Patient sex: F
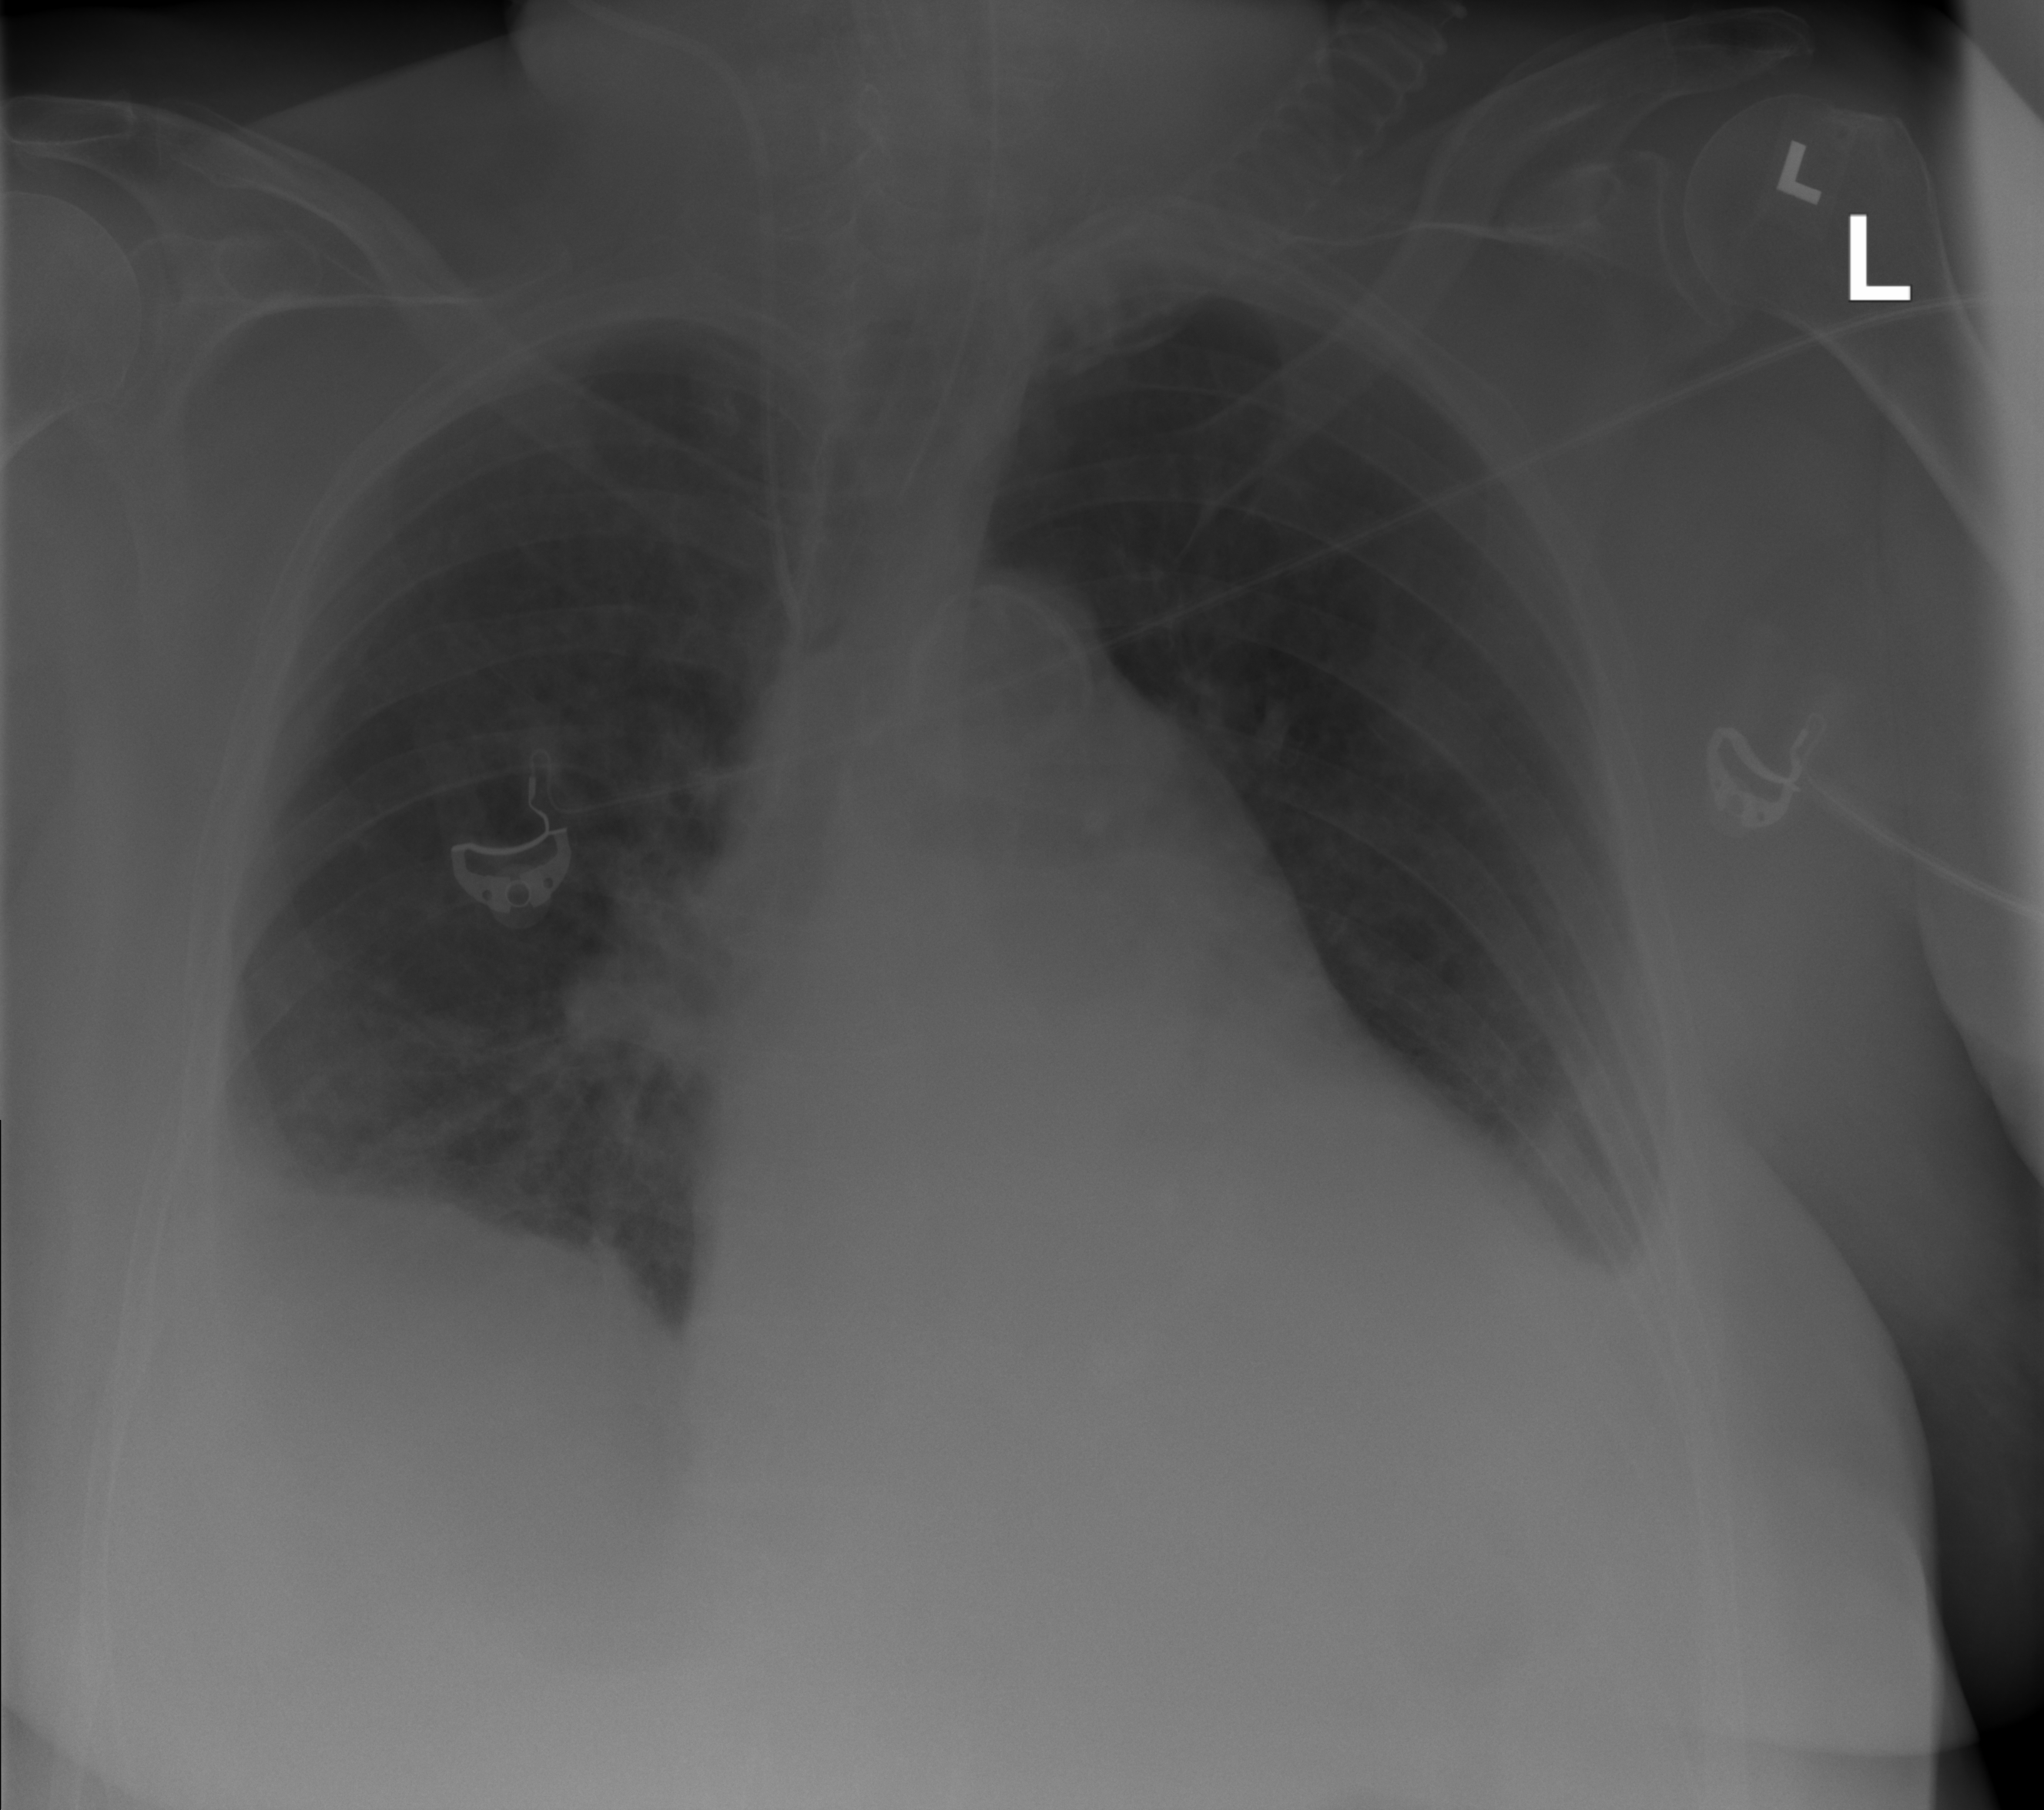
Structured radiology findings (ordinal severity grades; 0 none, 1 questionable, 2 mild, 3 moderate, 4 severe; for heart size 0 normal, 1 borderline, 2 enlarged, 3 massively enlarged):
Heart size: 2
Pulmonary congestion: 0
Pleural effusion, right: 1
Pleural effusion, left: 2
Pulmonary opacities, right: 0
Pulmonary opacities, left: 0
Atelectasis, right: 1
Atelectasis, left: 1